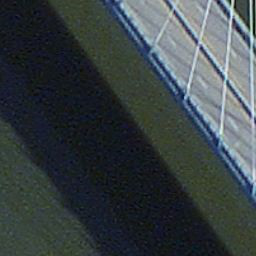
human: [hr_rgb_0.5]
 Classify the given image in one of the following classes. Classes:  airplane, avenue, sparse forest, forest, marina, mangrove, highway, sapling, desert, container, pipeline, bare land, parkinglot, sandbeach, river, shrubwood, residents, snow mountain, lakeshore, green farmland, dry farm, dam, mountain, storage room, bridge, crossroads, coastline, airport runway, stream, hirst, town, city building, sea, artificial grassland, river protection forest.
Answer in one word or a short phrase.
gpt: bridge